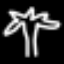
Label: palm tree